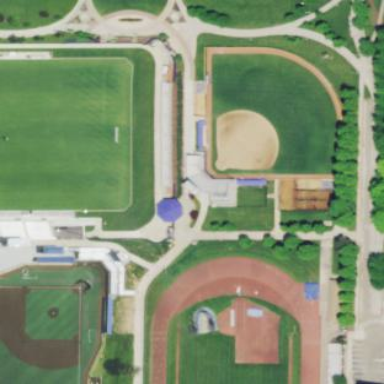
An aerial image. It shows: Baseball stadium.